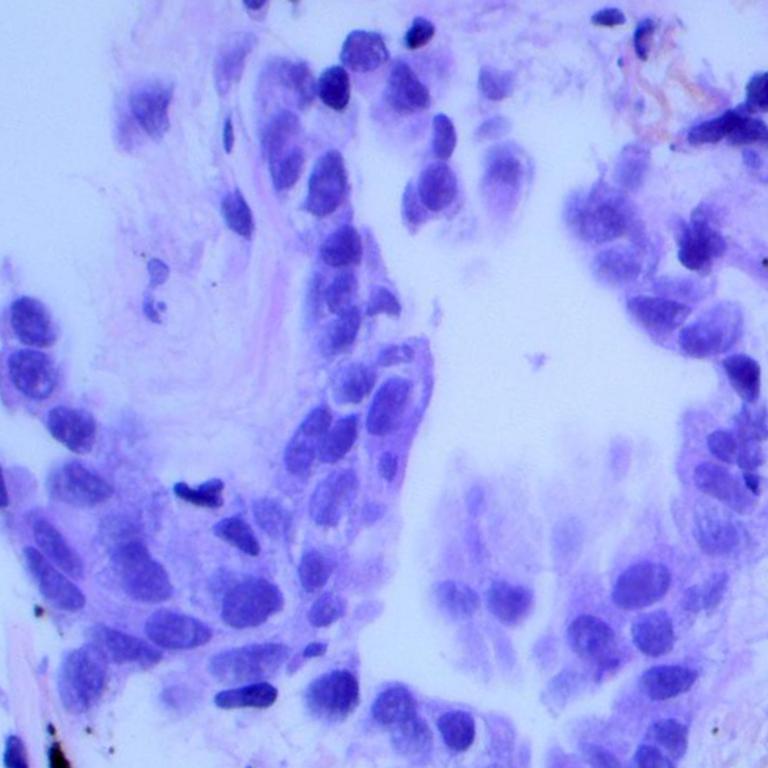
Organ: lung
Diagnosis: adenocarcinomas